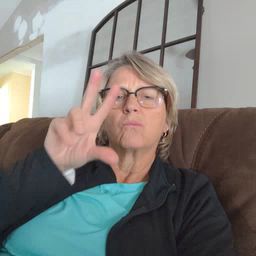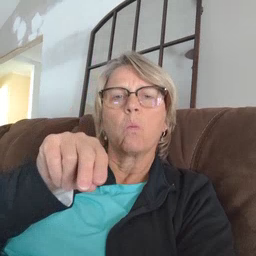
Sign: no